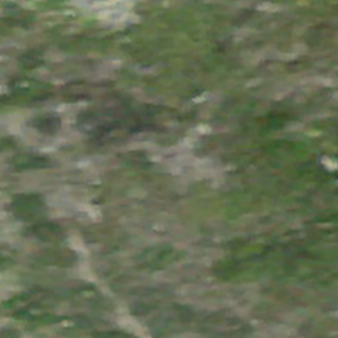
Label: other